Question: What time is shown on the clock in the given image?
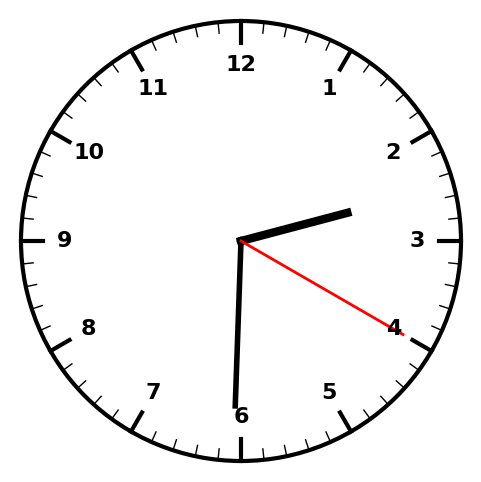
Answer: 02:30:20